Question: The model
'''
@model List<Survey.SurveyQuestion>
'''
SurveyQuestion has two properties, 'QuestionId' and 'QuestionText'
'''
Html.DropDownList("Questions", new SelectList(@Model))
@Html.DropDownList("Questions", new SelectList(@Model), "QuestionId", "QuestionText")
'''

Unable to use DropDownListFor as it does not recognize field (or infact any field).
'''
@Html.DropDownListFor(item => item.QuestionId, new SelectList(Model,
"QuestionId", "QuestionText"), "--Select --"))
'''
The below code displays all data correctly:
'''
@foreach (var item in Model)
{
<p>@item.QuestionId - @item.QuestionText</p>
}
'''
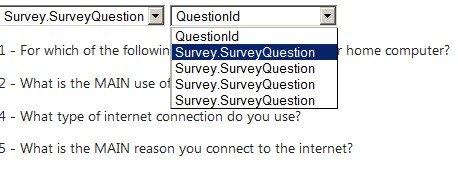
Answer: You're setting up your 'SelectList' wrong. Try this instead ():
'''
@Html.DropDownList(
"Questions",
Model.Select(m => new SelectListItem
{
Value = m.QuestionId.ToString(),
Text = m.QuestionText
}))
'''